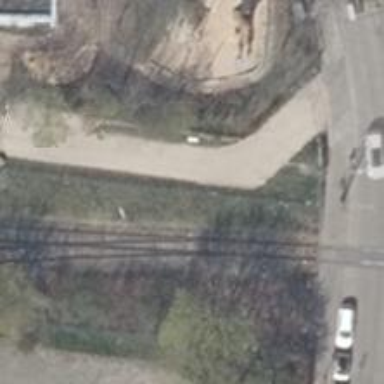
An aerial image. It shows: Railway switch.